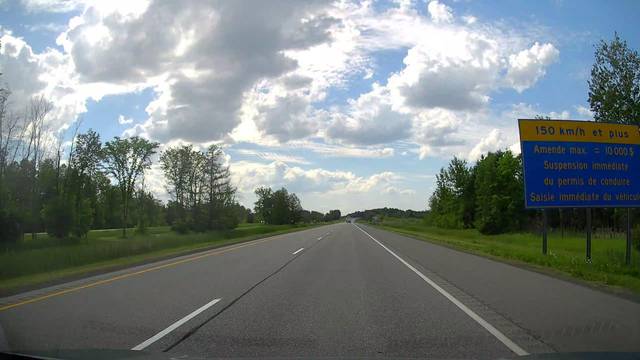
Region: Canada
Coordinates: 45.544, -74.408